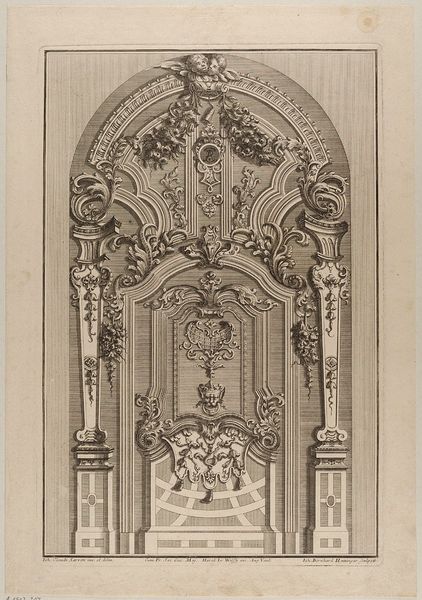
Titel: Türen mit geschnitzten Verzierungen
Künstler: Claudius Sarron
Standort: Hamburg
Institution: Museum für Kunst und Gewerbe Hamburg
Schlagwörter: blumen, säulen, ornament, barock, renaissance, bogen, grafik, graphik, ornamente, fotografie, photographie, bögen, druckgraphik, druckgrafik, radierung, löwenkopf, girlanden, laubwerk, blattwerk, volute, putten, amoretten, feston, orament, bandelwerk, stahlstich, reproduktionen, barockzeit, barockzeitalter, blumengewinde, druckerzeugnisse, tür, ornamentstich, vorlageblätter, bogepu